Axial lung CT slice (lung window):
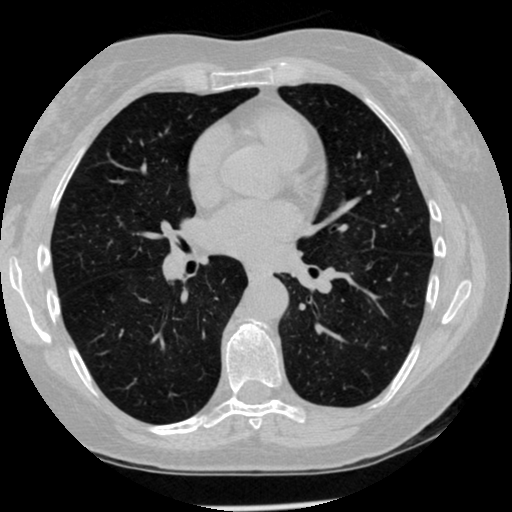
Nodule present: no